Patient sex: M
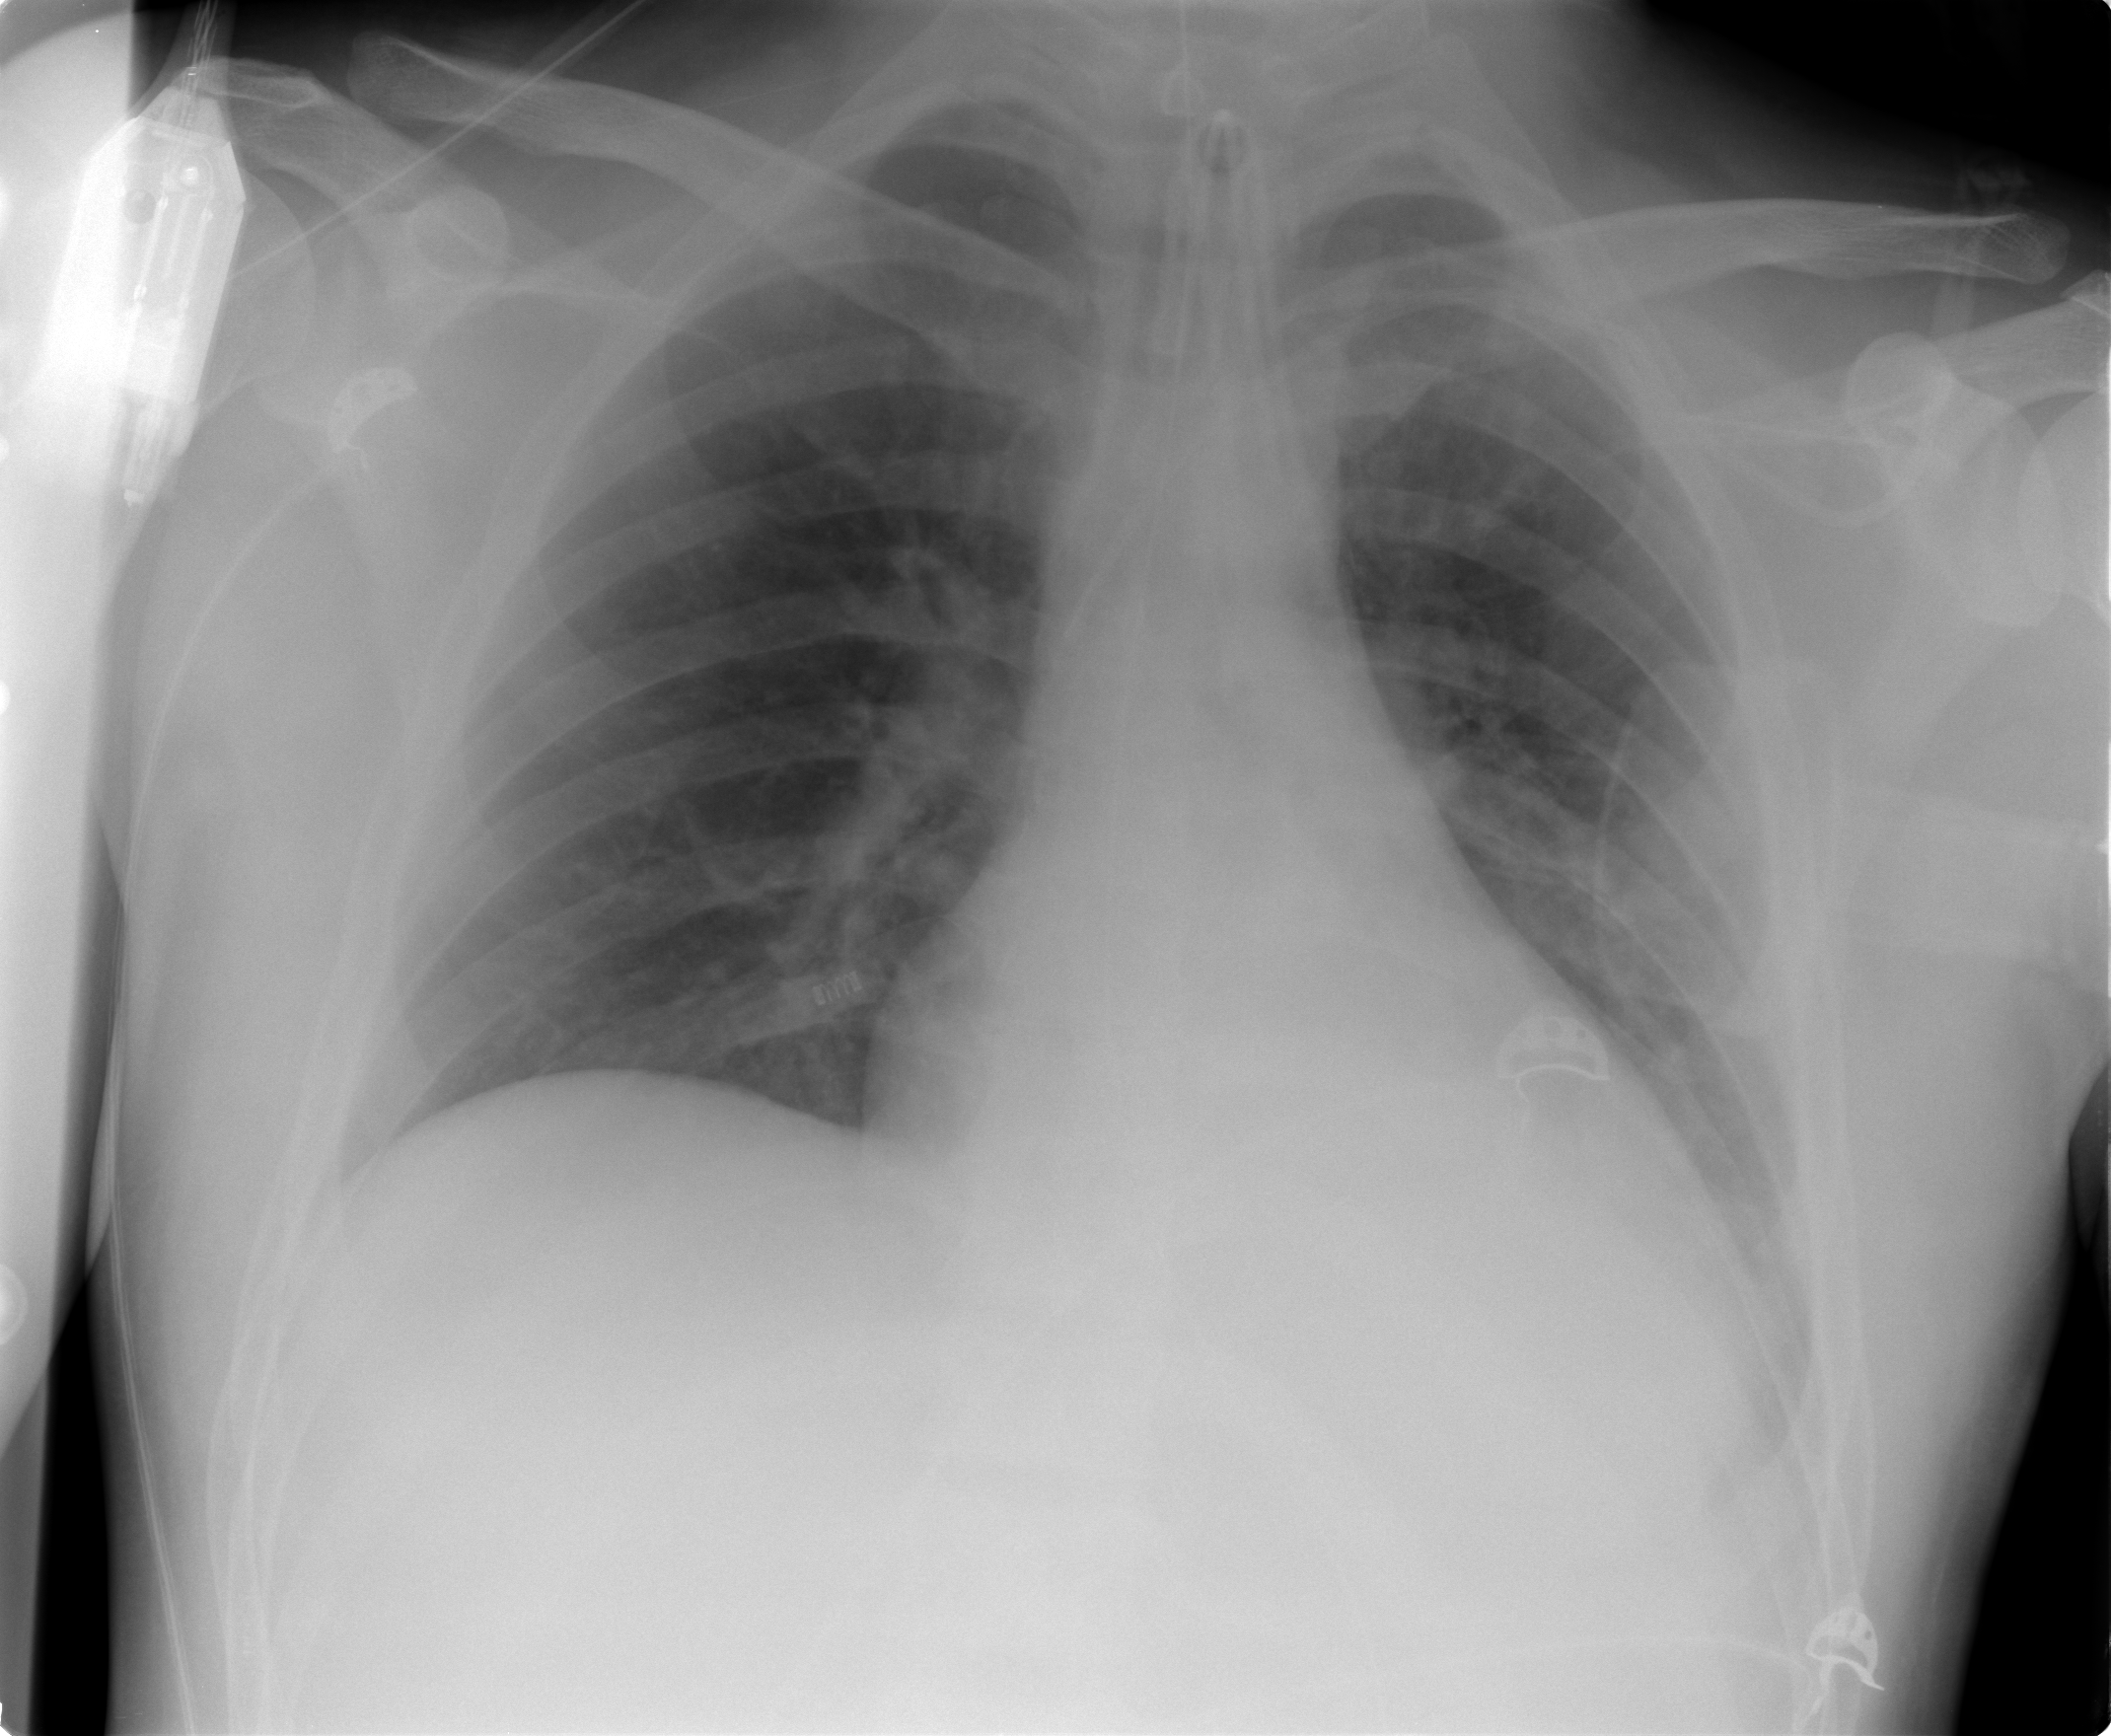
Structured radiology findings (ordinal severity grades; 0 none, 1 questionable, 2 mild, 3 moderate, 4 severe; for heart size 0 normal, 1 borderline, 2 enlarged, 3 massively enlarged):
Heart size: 1
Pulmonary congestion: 0
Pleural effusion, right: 0
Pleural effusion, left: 1
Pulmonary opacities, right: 0
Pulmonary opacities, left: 0
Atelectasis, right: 0
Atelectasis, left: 2